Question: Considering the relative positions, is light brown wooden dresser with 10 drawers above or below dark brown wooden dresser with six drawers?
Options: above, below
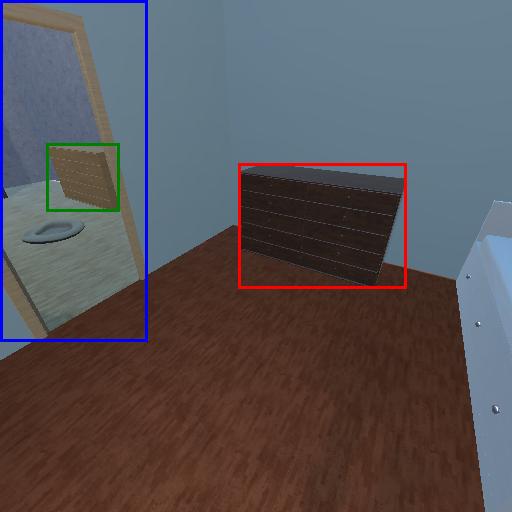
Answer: above